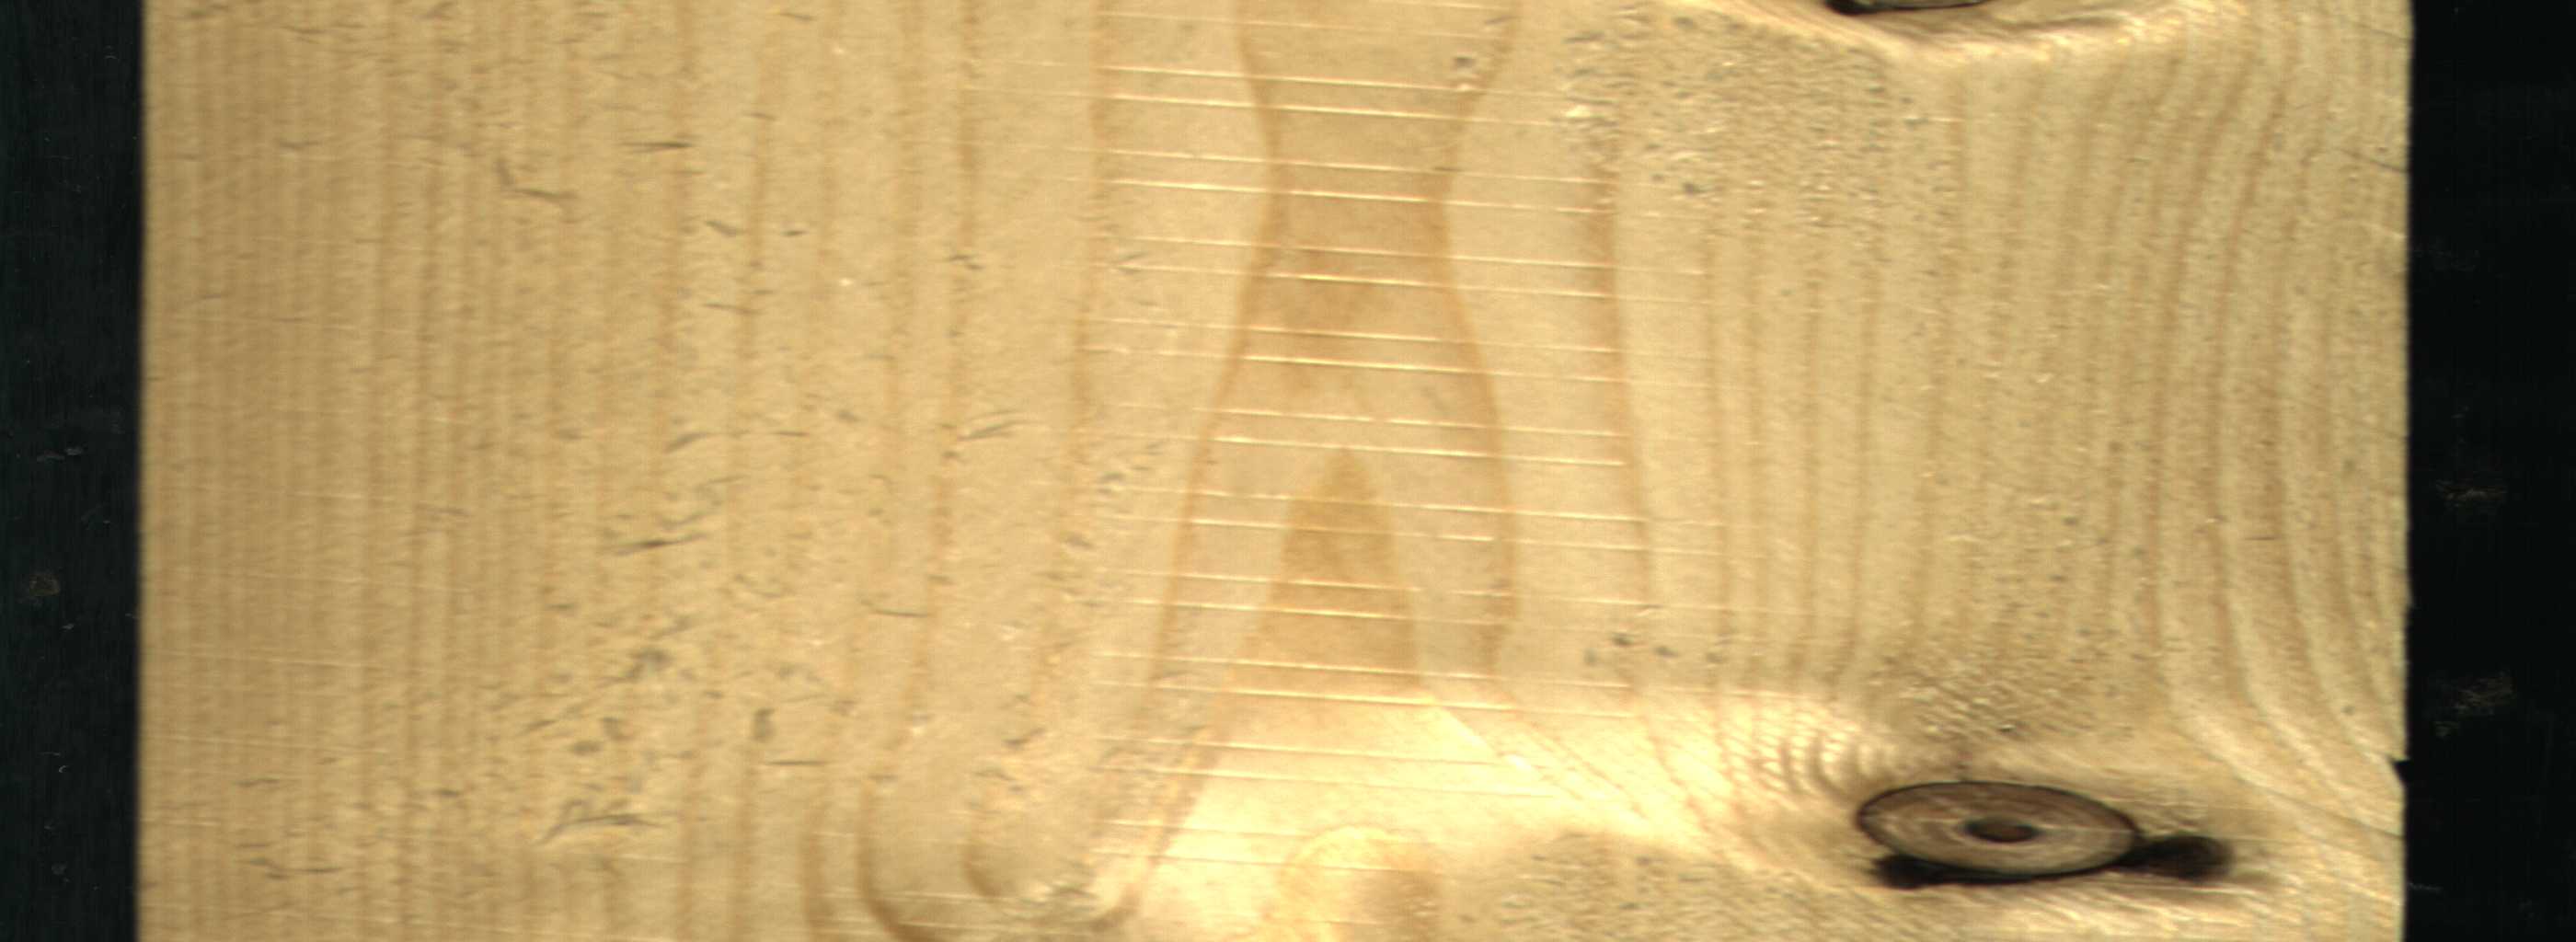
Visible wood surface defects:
Dead_Knot
Dead_Knot